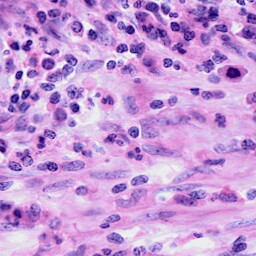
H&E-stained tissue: Cervix